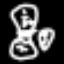
Label: hourglass